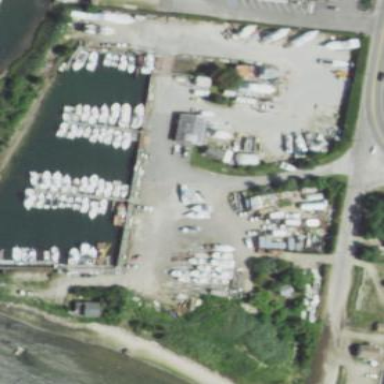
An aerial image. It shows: Marina with boat storage facilities.